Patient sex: F
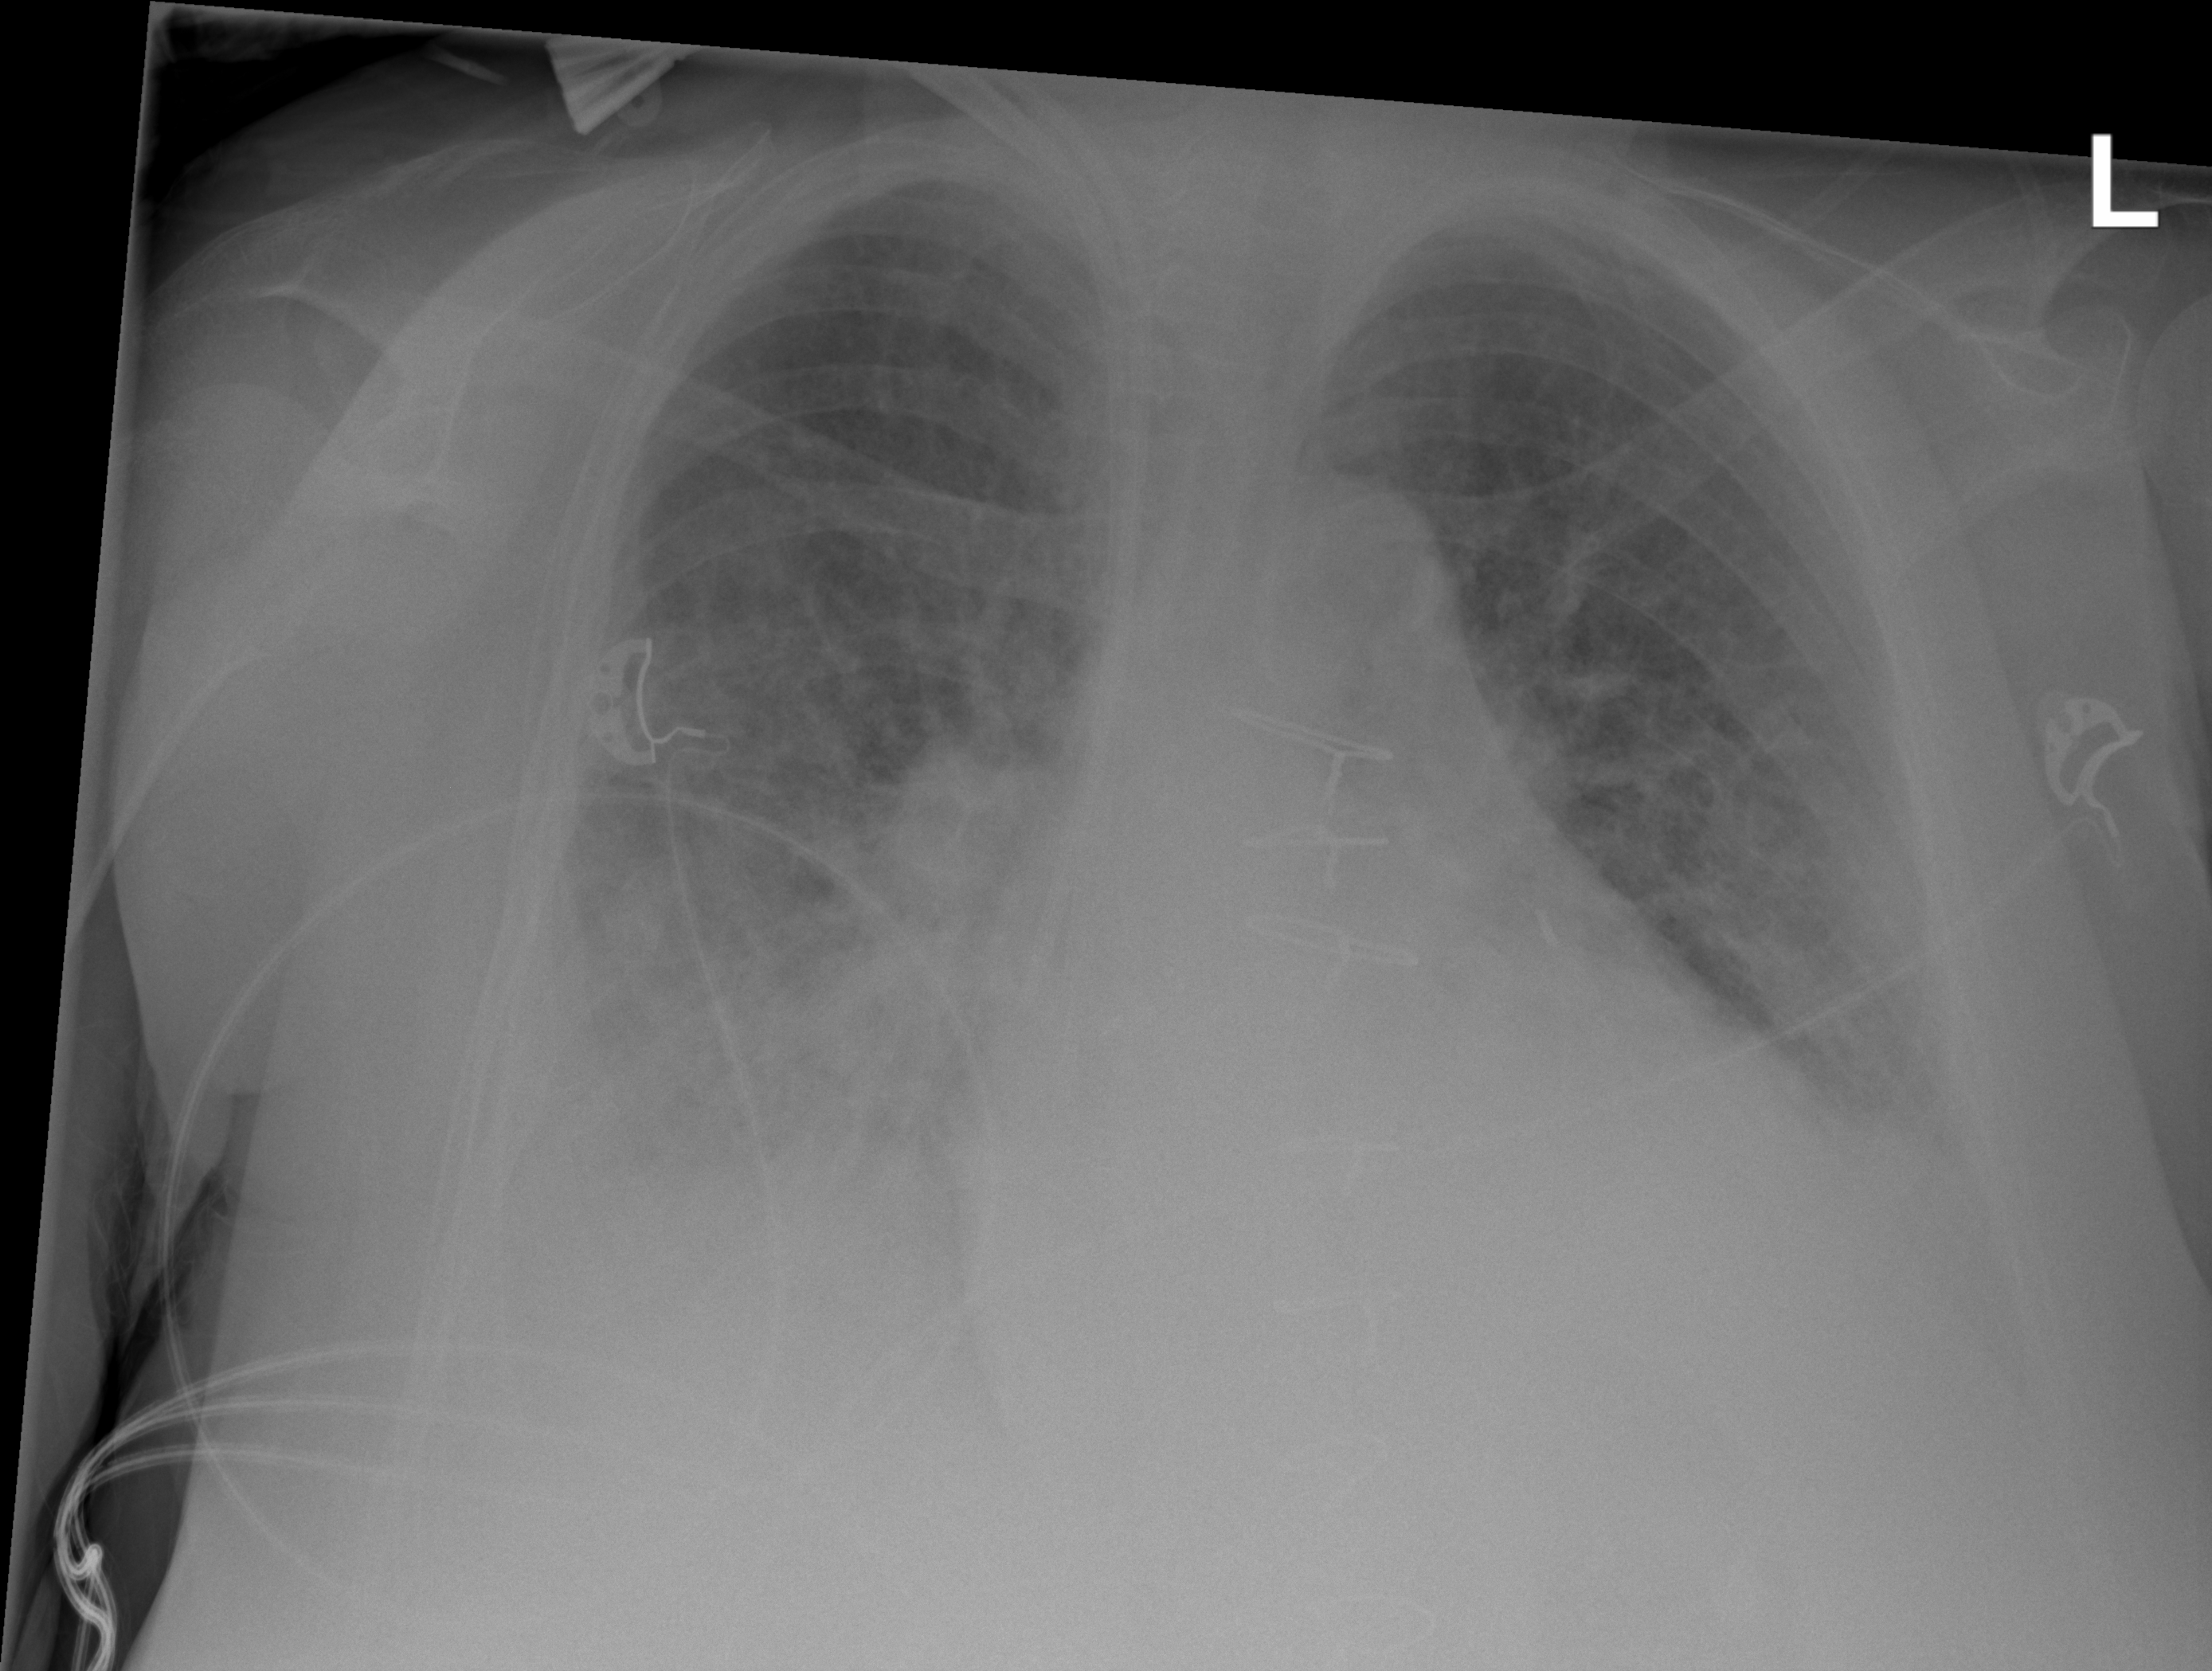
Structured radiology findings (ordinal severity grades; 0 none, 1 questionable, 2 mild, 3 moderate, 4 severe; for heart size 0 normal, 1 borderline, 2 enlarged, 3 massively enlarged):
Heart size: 2
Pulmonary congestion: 3
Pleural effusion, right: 3
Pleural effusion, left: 2
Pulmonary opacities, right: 2
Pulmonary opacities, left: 2
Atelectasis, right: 3
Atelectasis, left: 2